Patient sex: F
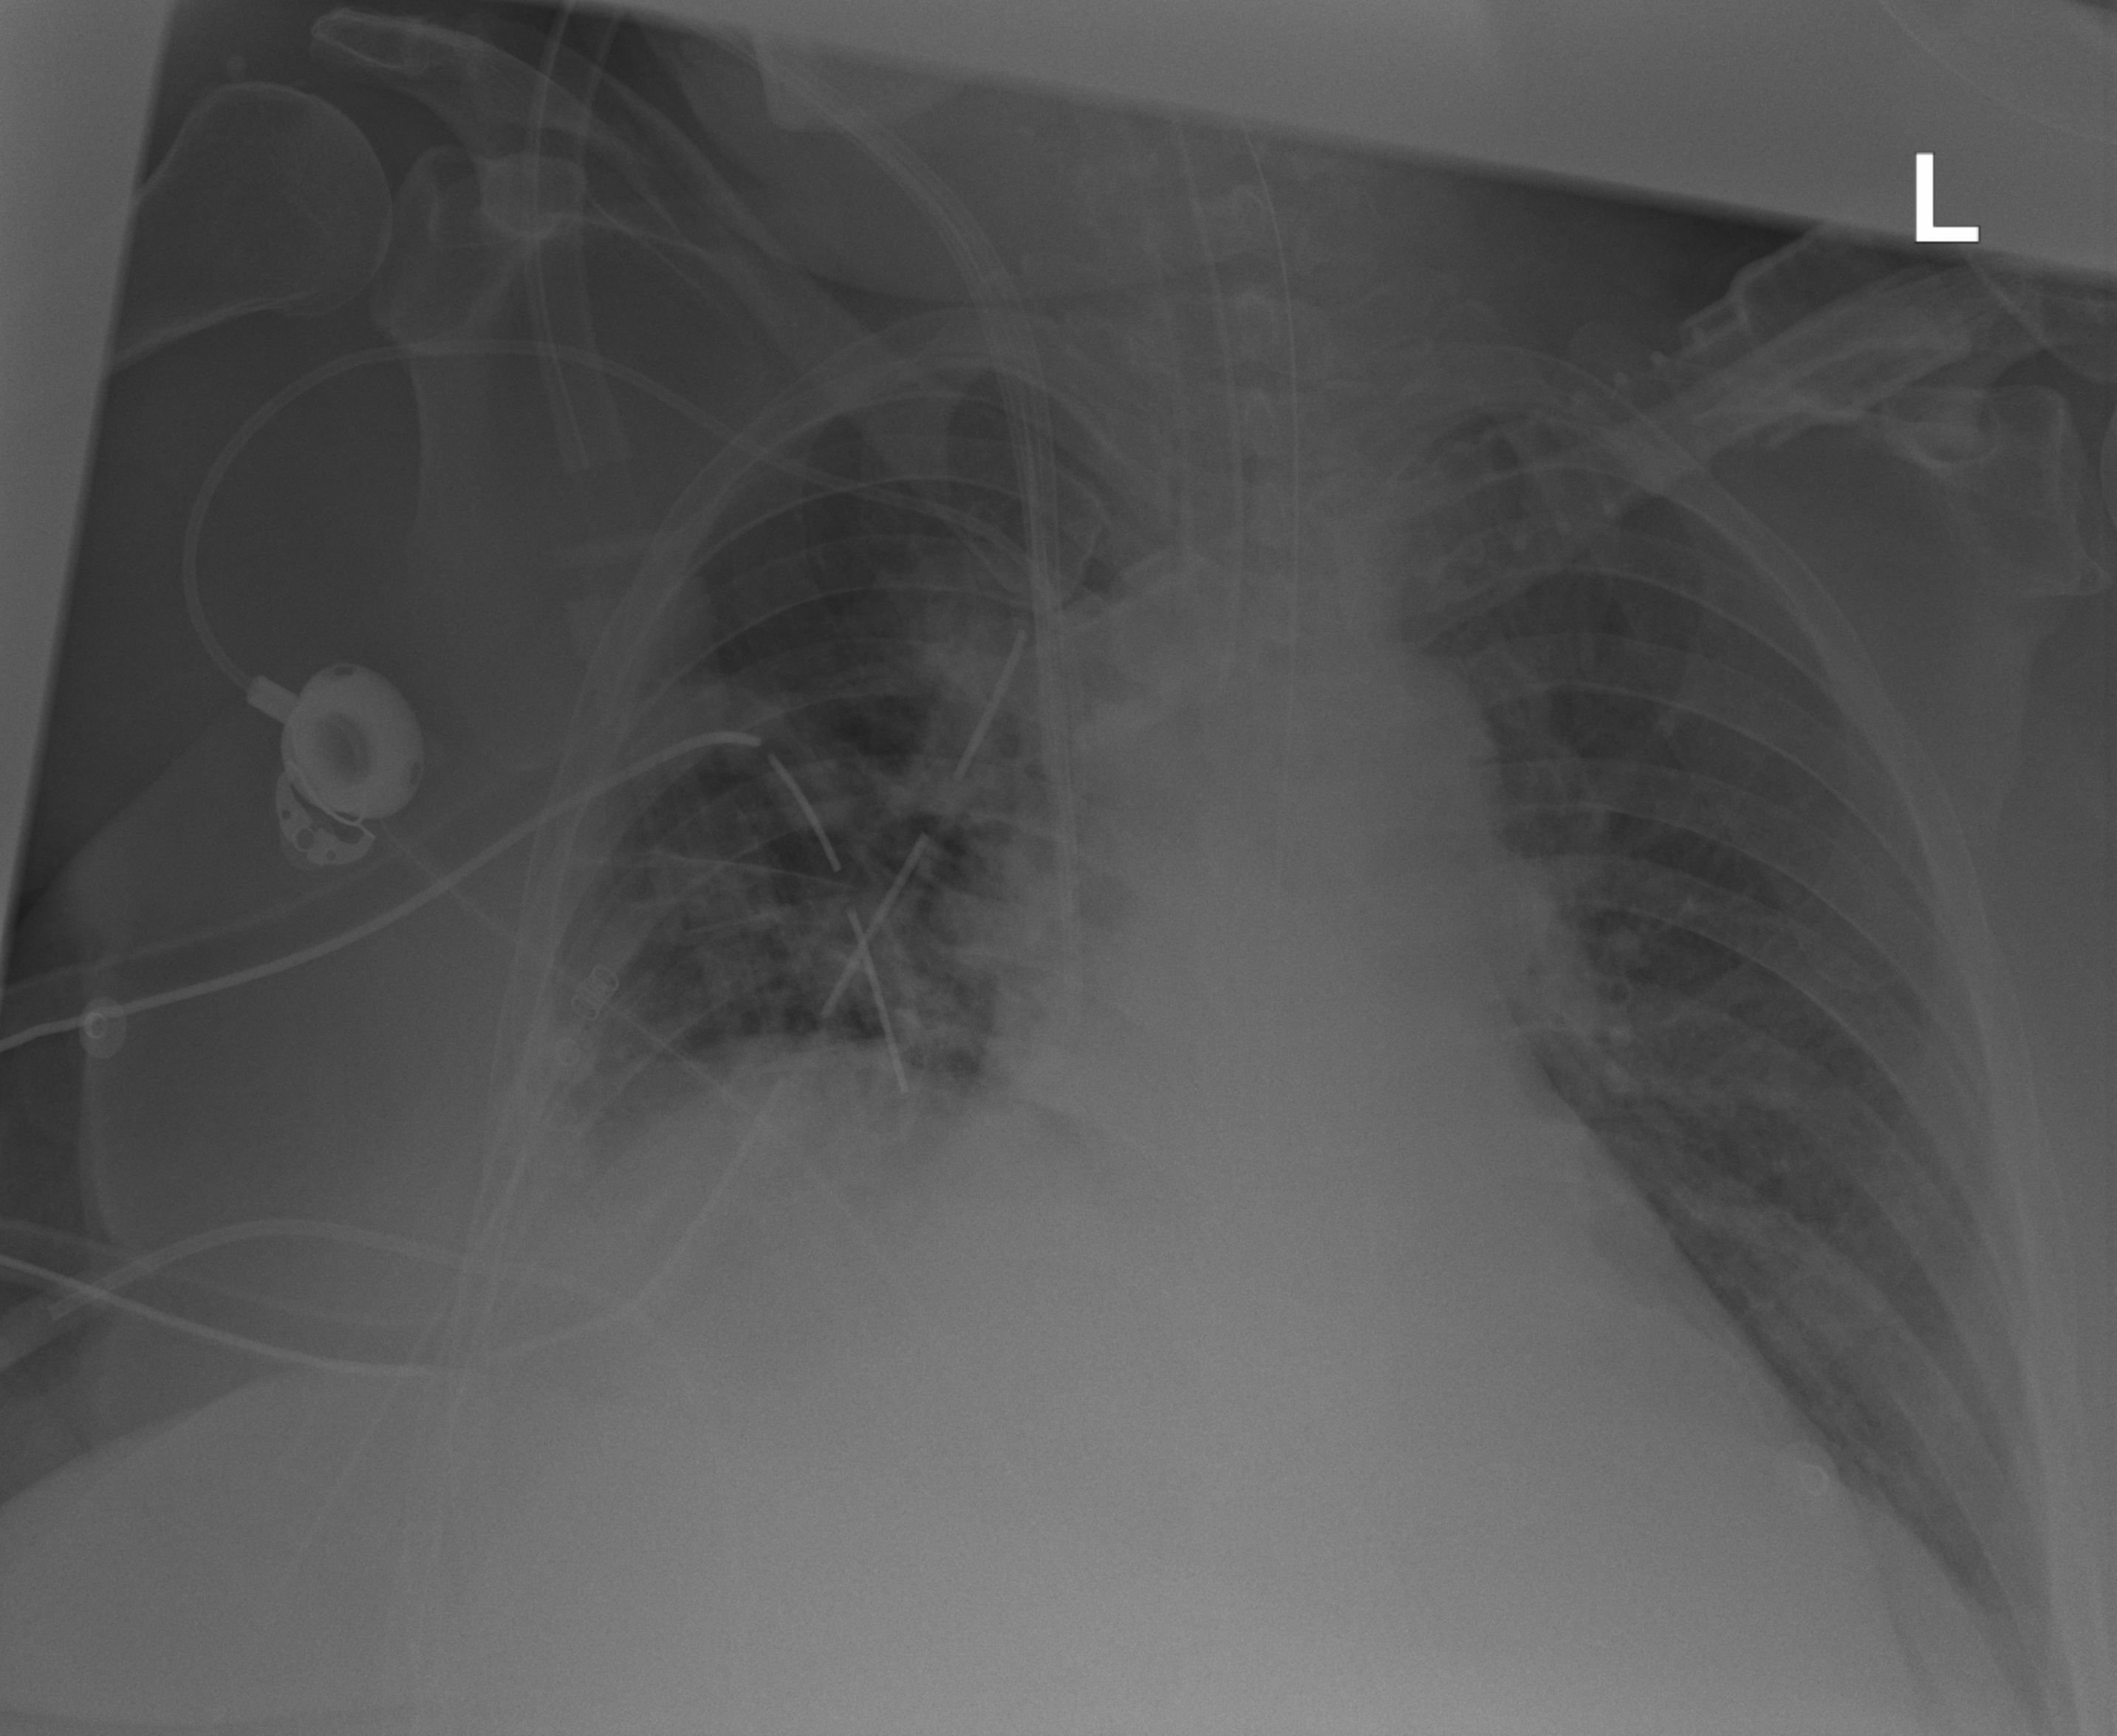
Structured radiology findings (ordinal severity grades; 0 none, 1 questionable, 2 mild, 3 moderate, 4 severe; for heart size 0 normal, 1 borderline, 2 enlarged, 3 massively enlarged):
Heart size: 2
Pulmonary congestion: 0
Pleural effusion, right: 2
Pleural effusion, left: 1
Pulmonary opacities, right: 2
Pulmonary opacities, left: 0
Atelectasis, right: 3
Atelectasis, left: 2